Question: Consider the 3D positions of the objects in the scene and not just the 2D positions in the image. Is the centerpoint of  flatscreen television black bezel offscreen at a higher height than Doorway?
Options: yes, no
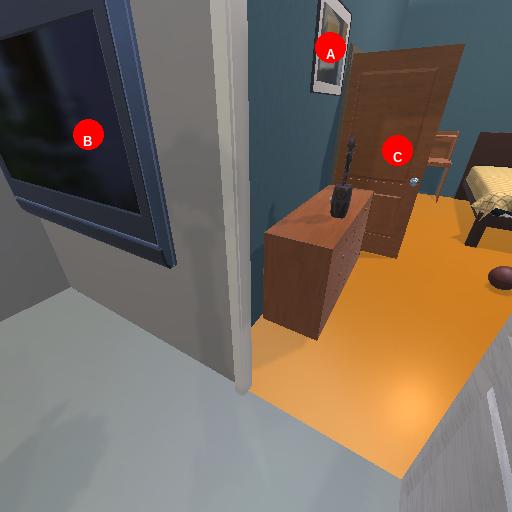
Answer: yes